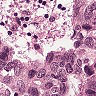
Metastatic tissue present: yes